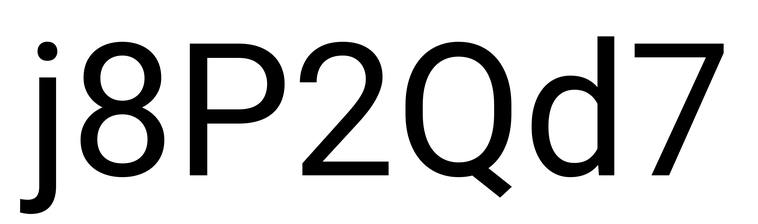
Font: Roboto_Regular